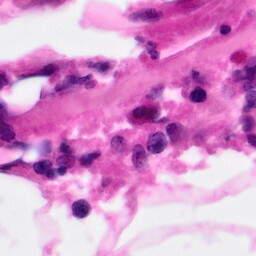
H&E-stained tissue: Pancreatic